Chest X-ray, AP view. Patient: 47 years old, sex F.
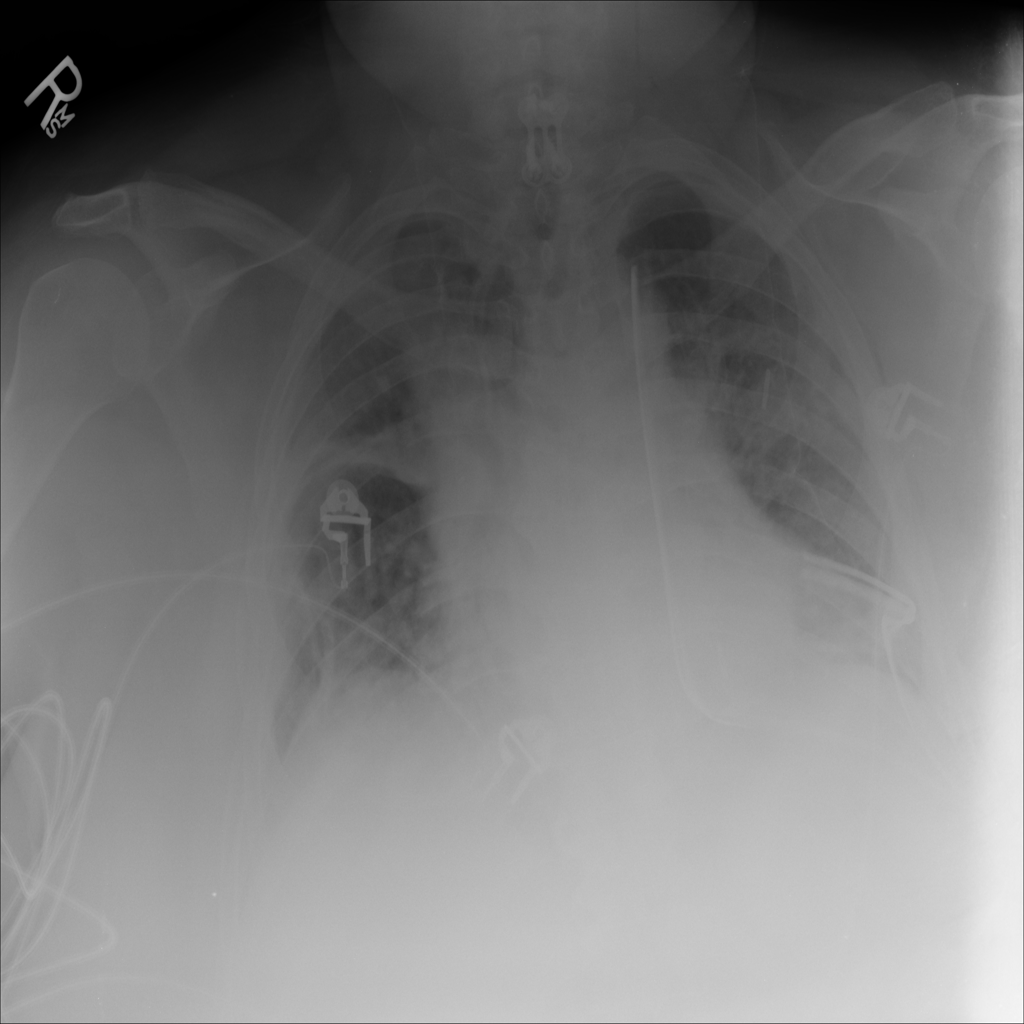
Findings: Atelectasis, Effusion